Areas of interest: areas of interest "Park and greenspace"
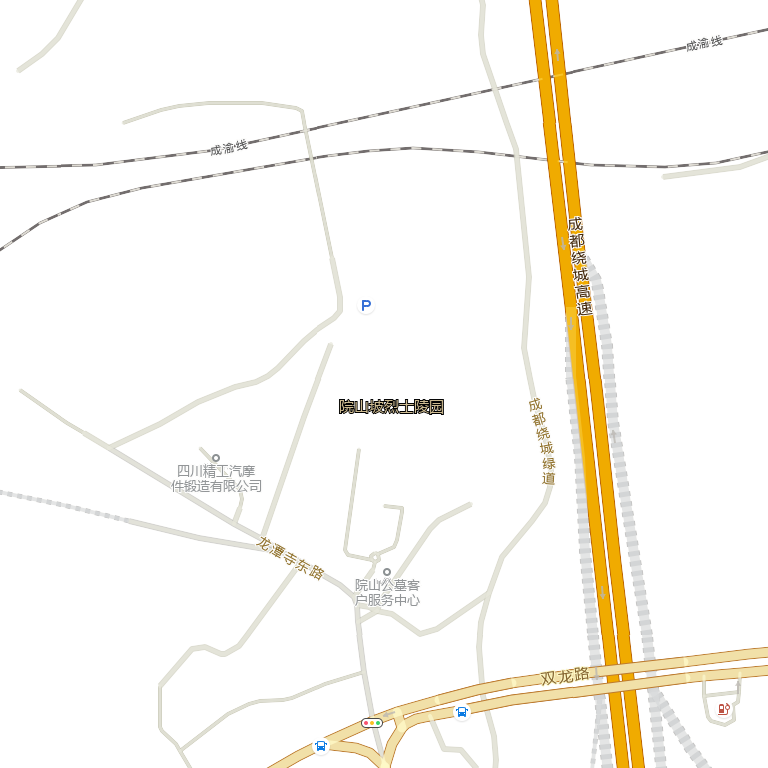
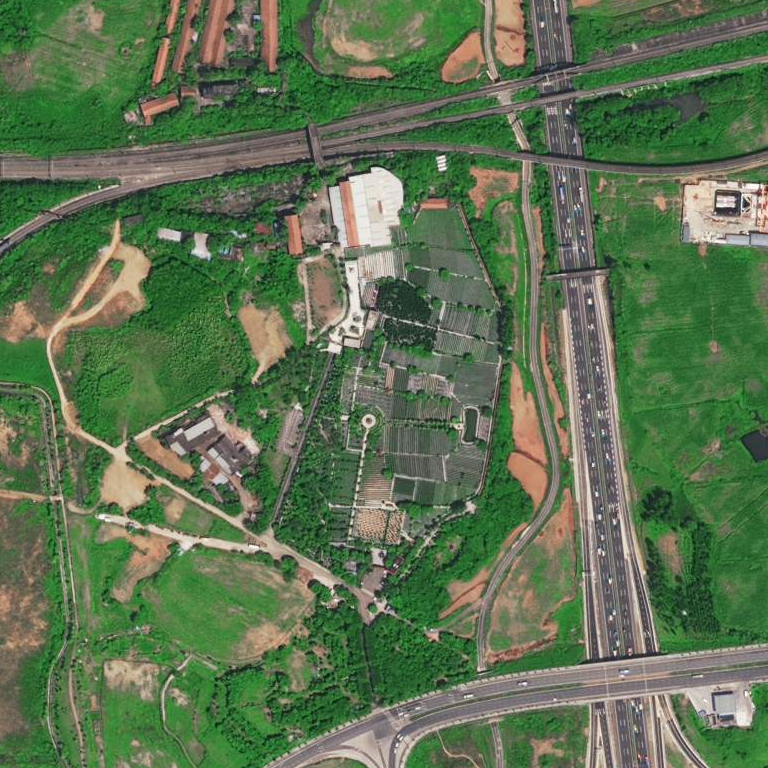